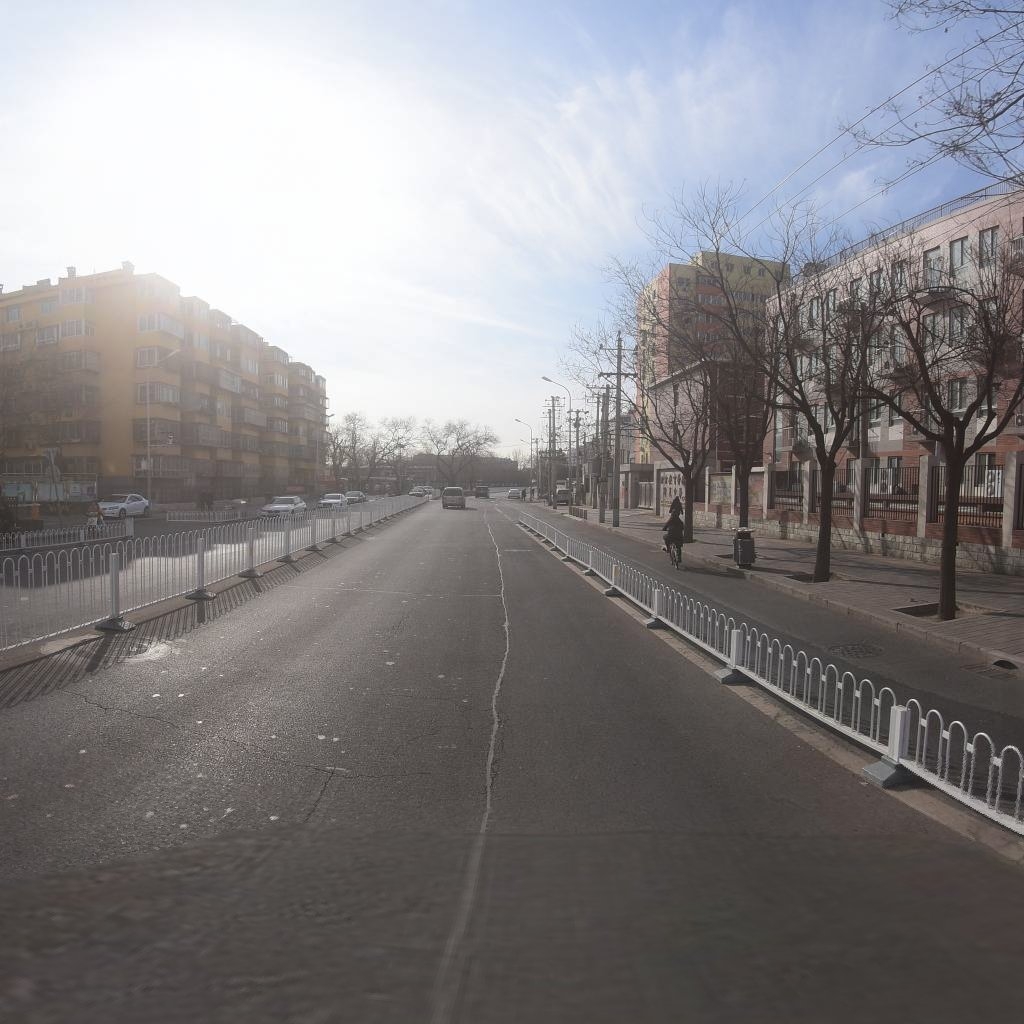
Region: Xicheng
Road damage annotations: longitudinal patch, longitudinal crack, transverse crack, transverse patch, manhole cover, manhole cover